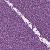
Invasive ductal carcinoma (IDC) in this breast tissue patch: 1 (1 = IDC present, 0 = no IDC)